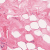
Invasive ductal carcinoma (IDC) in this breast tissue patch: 0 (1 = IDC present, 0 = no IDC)